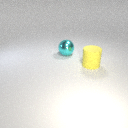
large yellow rubber cylinder in front of large cyan metal sphere